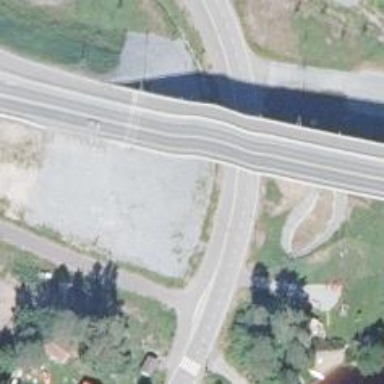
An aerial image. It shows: Asphalt road classified as trunk highway.